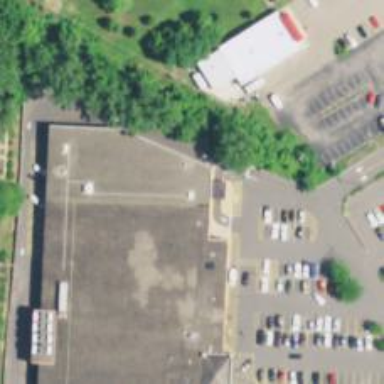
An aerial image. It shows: Pharmacy providing healthcare services.